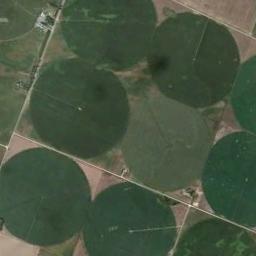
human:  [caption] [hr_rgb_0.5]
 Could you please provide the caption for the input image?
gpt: Nine neatly arranged green circular farmland .

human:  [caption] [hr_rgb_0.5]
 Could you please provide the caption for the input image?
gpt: The upper half of the circular field is the same size .

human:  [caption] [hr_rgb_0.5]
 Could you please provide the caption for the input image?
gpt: Some green circle farmland are in the bare land .

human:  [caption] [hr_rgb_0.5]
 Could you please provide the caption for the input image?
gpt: Several green circular farmlands are neatly arranged on the ground .

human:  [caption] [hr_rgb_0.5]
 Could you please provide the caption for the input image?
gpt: There are some circular farmlands of the same size arranged neatly .